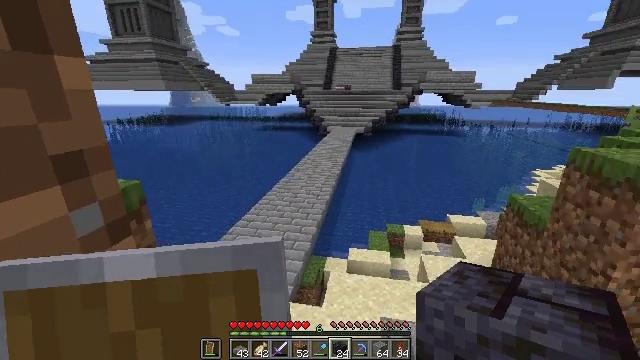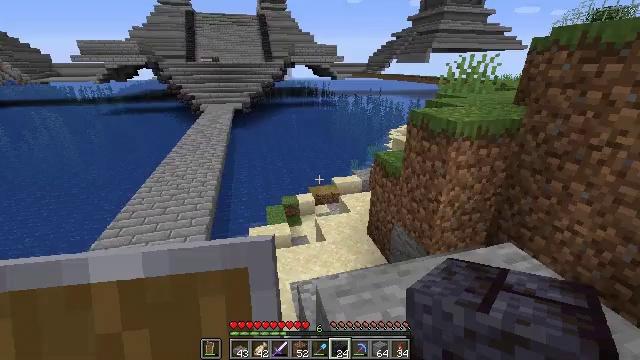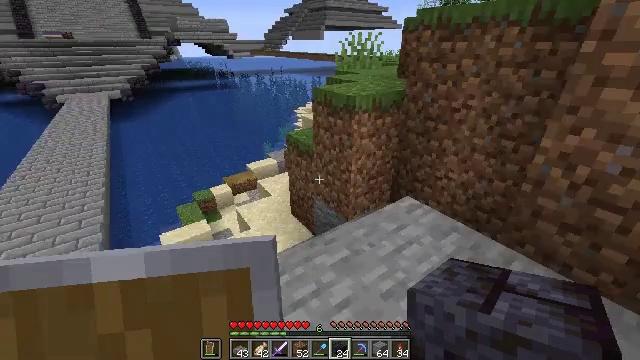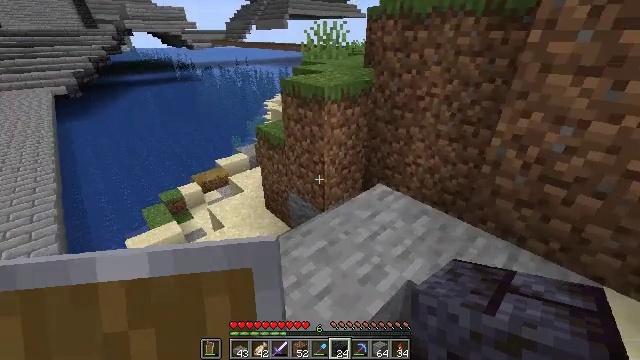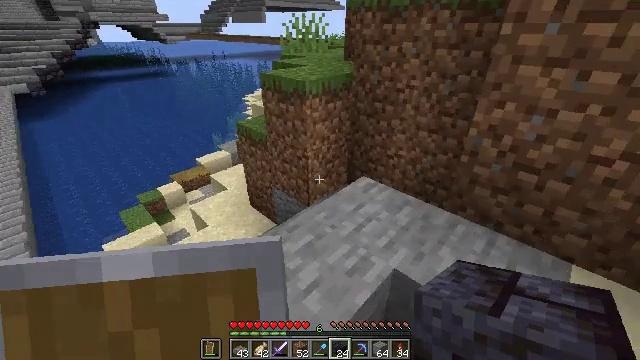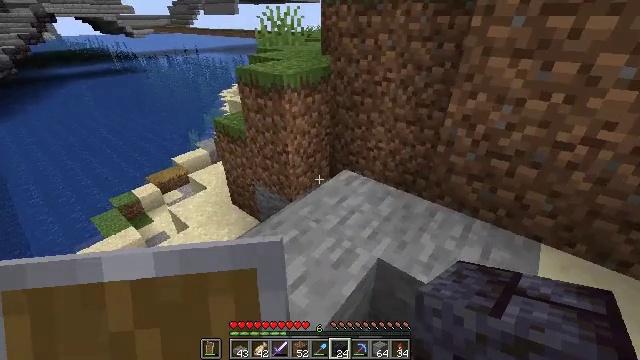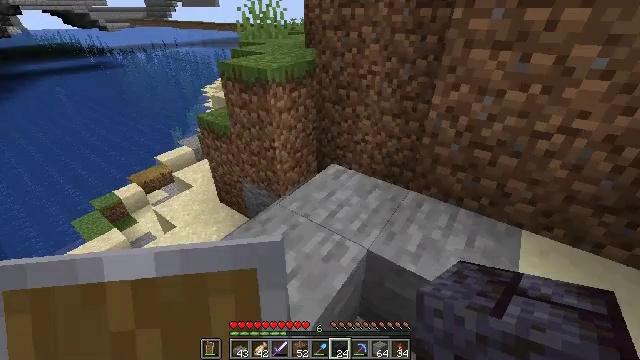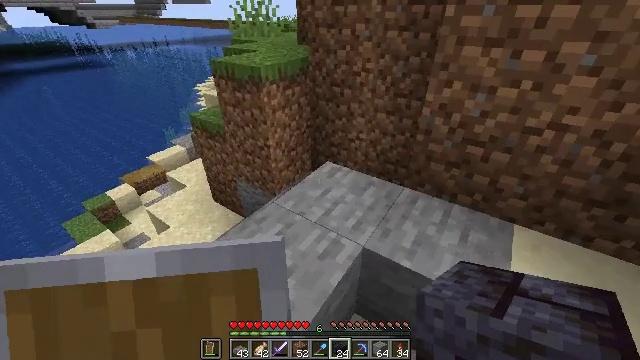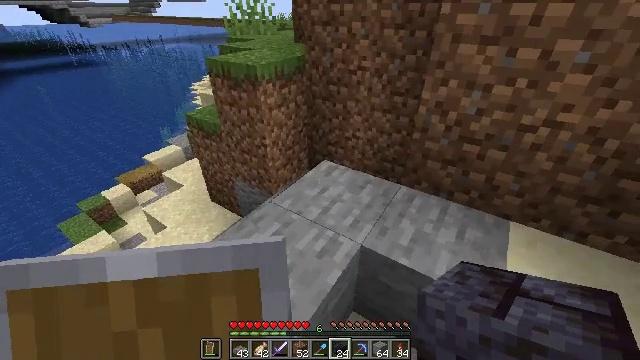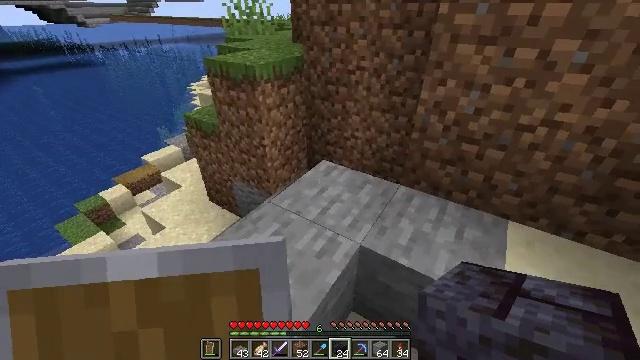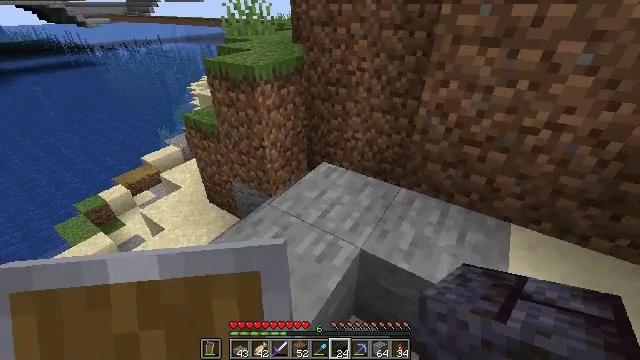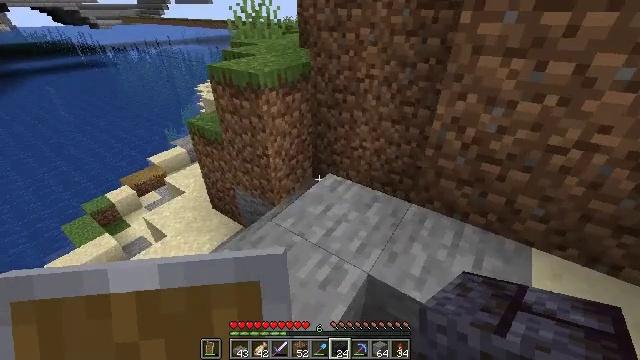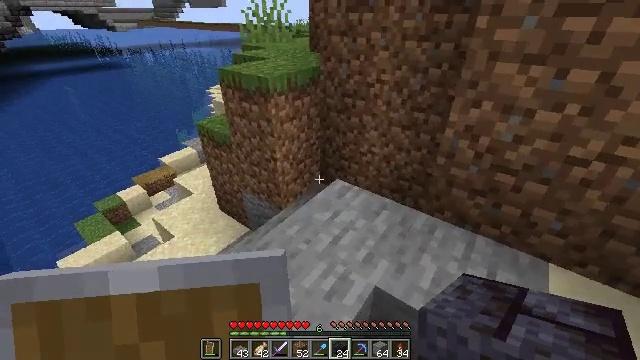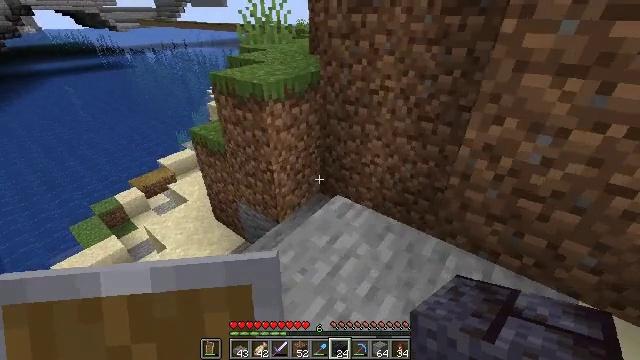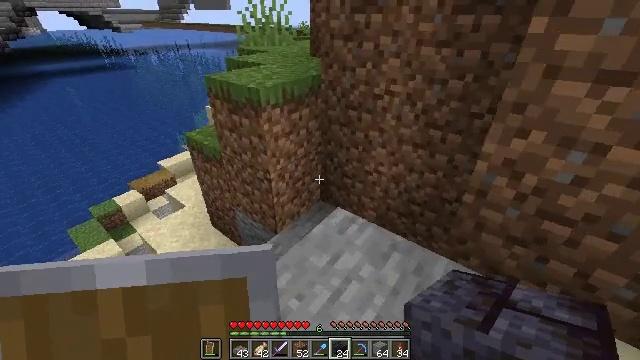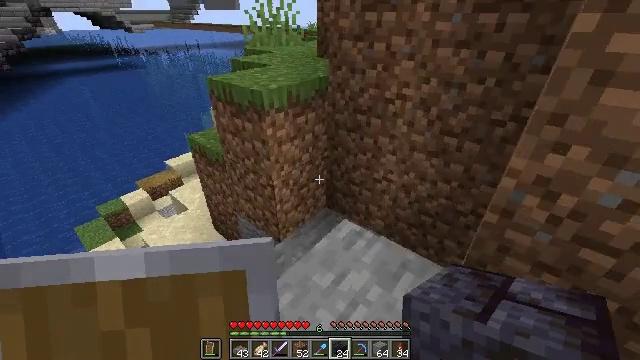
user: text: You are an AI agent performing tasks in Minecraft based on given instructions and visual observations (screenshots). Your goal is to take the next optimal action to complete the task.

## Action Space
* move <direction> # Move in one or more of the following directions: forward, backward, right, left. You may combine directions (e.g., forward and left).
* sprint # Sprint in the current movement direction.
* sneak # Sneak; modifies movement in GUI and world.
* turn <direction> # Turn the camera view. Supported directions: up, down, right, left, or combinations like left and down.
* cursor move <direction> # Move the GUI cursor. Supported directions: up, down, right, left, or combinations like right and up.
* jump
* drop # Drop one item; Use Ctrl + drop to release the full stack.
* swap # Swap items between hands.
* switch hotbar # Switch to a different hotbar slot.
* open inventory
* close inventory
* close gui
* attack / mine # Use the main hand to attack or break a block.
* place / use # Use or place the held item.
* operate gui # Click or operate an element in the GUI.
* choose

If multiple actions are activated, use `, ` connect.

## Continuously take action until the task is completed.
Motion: motion action
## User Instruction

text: Use the crafting table to make a stone slab.
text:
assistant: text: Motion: turn right and down
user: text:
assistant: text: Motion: turn right and down
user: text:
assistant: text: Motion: turn right and down
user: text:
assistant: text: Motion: turn right and down
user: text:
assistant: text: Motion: turn right and down
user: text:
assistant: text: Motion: turn right and down
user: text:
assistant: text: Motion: turn right
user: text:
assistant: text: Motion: no_op
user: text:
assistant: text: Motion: no_op
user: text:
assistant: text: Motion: move forward
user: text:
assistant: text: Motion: move forward, turn left
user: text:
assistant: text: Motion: move forward, turn left
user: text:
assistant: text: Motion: move forward
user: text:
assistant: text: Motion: move forward
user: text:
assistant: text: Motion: move forward, turn left
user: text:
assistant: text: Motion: move forward, turn left
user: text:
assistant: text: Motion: move forward, turn left
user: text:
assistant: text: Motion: move forward, turn left
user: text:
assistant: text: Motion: move forward, turn left
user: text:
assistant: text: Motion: move forward, turn left
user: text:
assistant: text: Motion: move forward
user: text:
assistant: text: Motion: move forward
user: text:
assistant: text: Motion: move forward
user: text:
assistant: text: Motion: move forward, jump
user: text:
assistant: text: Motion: move forward, jump
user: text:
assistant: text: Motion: move forward, jump
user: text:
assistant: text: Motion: move forward, turn right, jump
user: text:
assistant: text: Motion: move forward, turn right, jump
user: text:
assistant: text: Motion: move forward, jump
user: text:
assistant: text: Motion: move forward, turn right